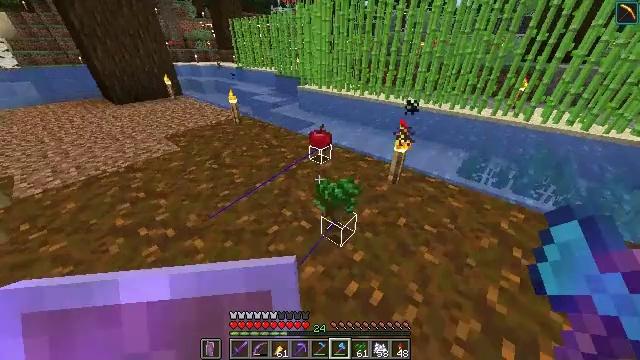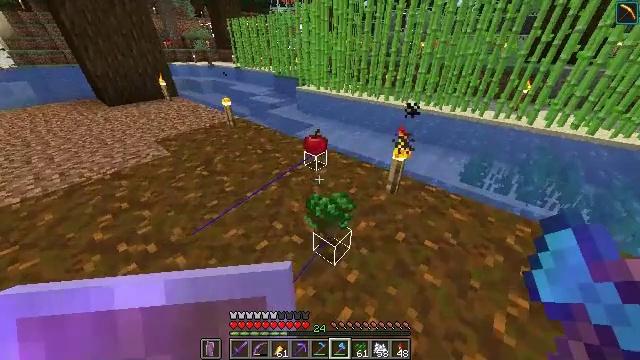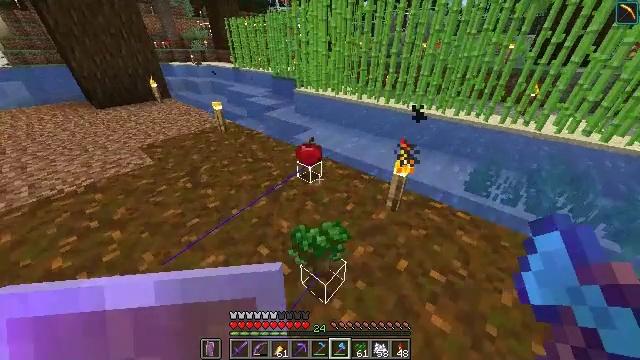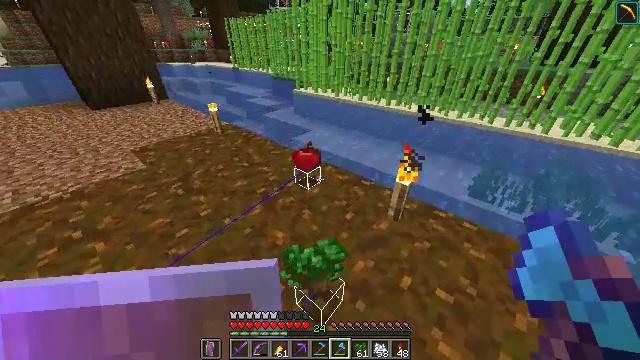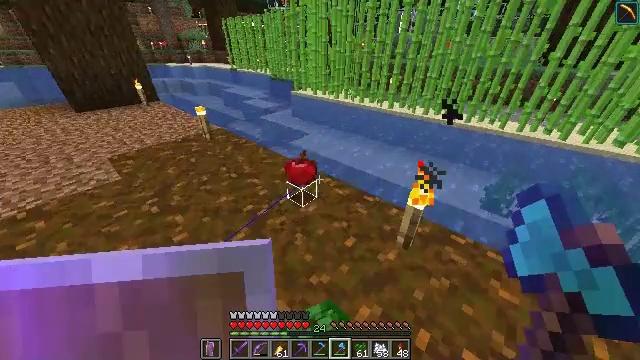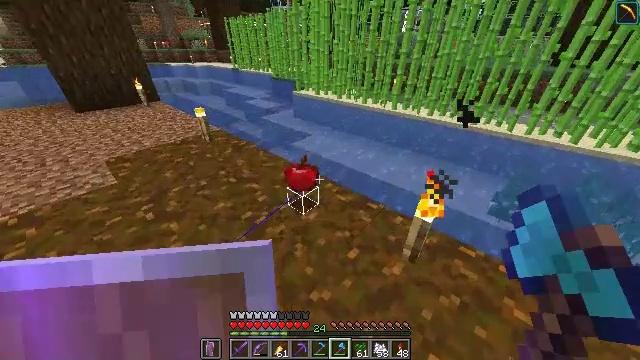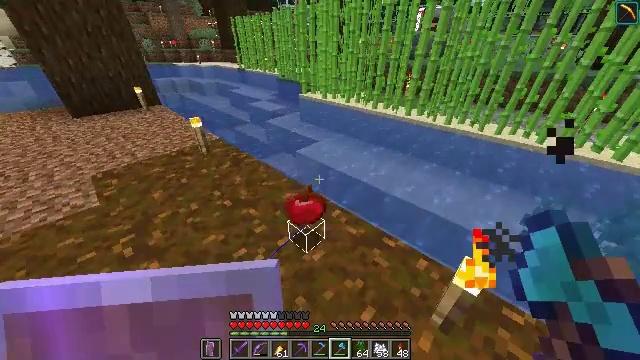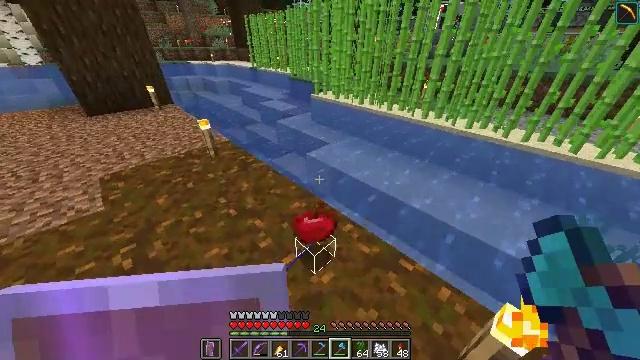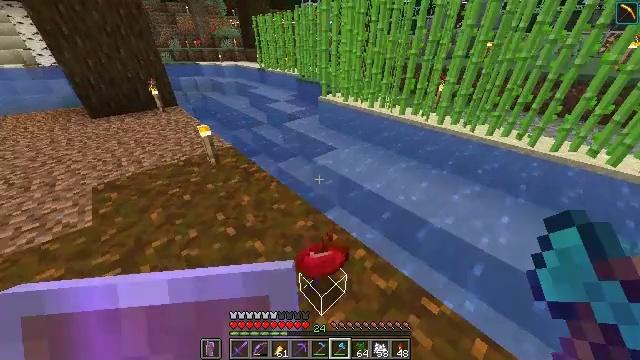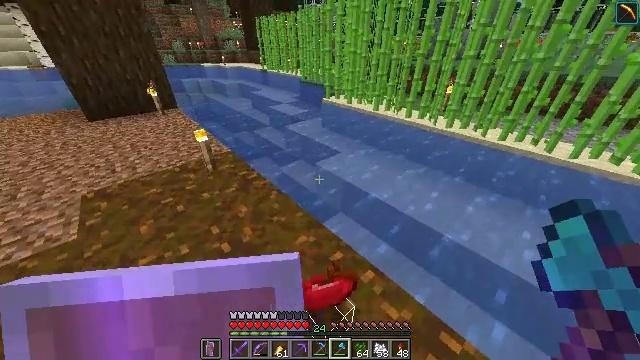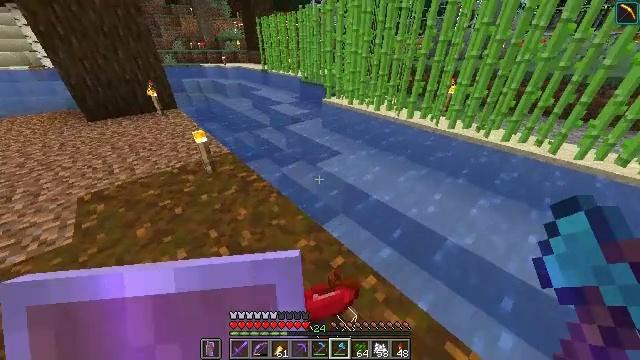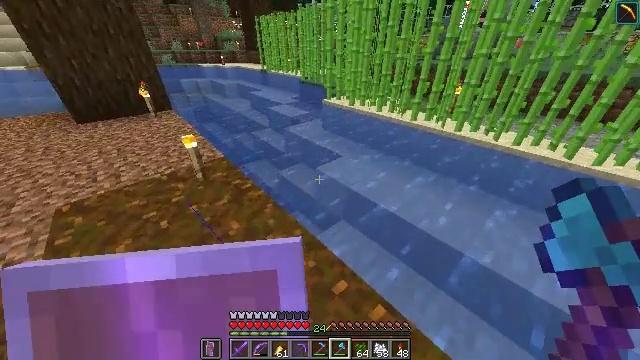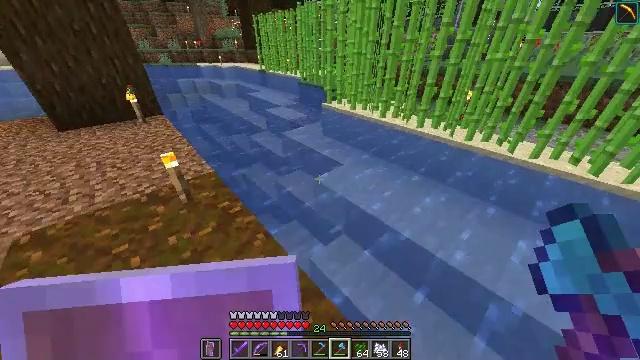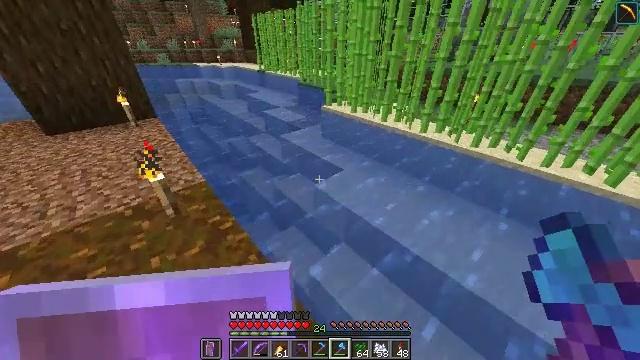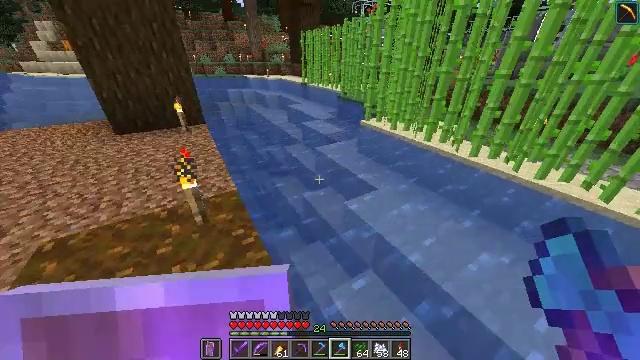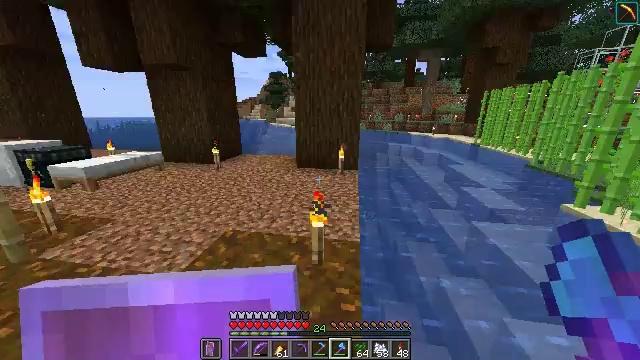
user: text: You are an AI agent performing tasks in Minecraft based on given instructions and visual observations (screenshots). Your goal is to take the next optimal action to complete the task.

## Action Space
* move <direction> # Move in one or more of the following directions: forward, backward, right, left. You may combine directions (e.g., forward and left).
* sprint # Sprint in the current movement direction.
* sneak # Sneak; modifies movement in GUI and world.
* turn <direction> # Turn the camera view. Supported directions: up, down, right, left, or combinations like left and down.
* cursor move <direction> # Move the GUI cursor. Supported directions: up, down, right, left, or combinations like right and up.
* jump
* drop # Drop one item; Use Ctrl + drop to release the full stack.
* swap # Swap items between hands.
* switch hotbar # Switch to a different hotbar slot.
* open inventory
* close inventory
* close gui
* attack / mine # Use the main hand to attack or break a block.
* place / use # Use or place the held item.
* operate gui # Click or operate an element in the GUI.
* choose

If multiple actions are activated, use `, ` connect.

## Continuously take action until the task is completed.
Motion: motion action
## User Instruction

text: Use shears to efficiently mine dark oak leaves.
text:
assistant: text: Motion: move forward, sprint
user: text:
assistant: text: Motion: move forward, sprint
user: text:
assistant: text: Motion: move forward, sprint
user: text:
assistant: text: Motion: move forward, sprint
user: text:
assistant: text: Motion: move forward, sprint
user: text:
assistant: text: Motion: move forward, sprint, turn left
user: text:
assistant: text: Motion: move forward, sprint, turn left
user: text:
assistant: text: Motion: move forward, sprint, turn left
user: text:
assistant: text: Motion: move forward, sprint
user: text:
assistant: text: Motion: move forward, sprint
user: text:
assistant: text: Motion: move forward, sprint
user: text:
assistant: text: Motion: move forward, sprint
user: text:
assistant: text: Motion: move forward, sprint
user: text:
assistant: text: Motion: move forward, sprint, turn left and up
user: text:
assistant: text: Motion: move forward, sprint, turn left and up
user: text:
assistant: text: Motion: move forward, sprint, turn left and up
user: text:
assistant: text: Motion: move forward, sprint, turn left and down
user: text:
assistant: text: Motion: move forward, sprint, turn left
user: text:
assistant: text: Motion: move forward, sprint, turn left
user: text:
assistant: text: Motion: move forward, sprint, turn left and down
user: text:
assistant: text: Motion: move forward, sprint, turn left and down
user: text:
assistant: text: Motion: move forward, sprint, turn left and down
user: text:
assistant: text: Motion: move forward, sprint, turn left
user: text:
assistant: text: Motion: move forward, sprint, turn left and down
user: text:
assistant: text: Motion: move forward, sprint, turn left
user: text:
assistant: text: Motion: move forward, sprint, turn left
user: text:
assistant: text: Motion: move forward, sprint, turn left
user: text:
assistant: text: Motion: move forward, sprint, turn left and down
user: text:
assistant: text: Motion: move forward, sprint, turn left and down
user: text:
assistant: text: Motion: move forward, sprint